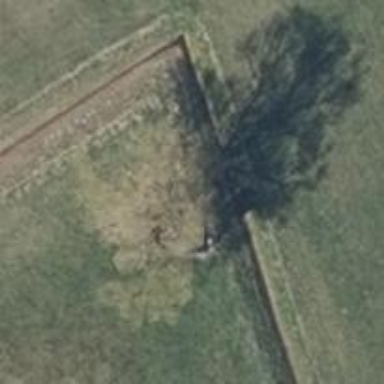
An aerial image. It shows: Shelter that serves as hunting stand.